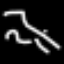
Label: squiggle